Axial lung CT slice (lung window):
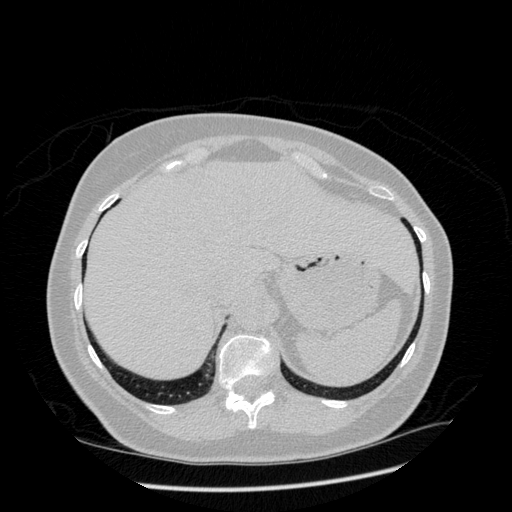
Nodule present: no